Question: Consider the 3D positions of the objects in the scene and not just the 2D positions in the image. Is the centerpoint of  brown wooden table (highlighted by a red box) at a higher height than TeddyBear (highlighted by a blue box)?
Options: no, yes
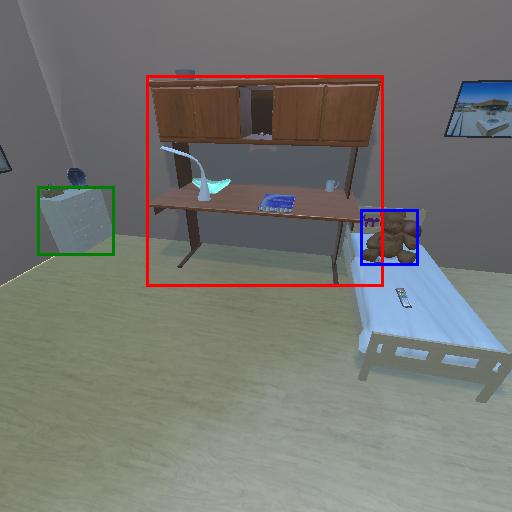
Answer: no